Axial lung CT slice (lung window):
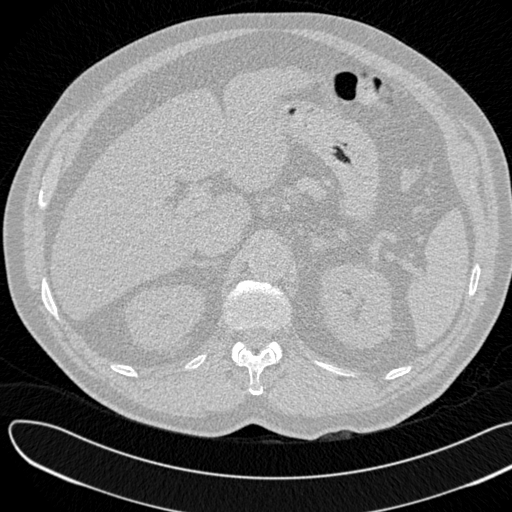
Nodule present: no